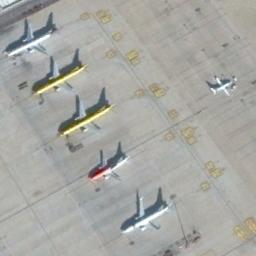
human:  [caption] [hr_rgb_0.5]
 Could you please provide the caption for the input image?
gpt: Two yellow planes, Two white planes and a red-head plane lined up, And a small plane is behind them .

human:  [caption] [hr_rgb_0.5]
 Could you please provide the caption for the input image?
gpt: There are many planes of different colors and sizes on a clearing .

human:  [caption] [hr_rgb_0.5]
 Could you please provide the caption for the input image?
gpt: Five planes of different sizes and colors parked in a line on the airport and another plane parked opposite them .

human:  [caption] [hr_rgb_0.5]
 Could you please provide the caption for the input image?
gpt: There are two yellow planes, Three white planes and a rose red plane parked on the runway .

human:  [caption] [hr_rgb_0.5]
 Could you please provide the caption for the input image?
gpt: Six planes in the marked parking lot .